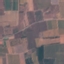
Land use / land cover class: PermanentCrop